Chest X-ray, AP view. Patient: 55 years old, sex F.
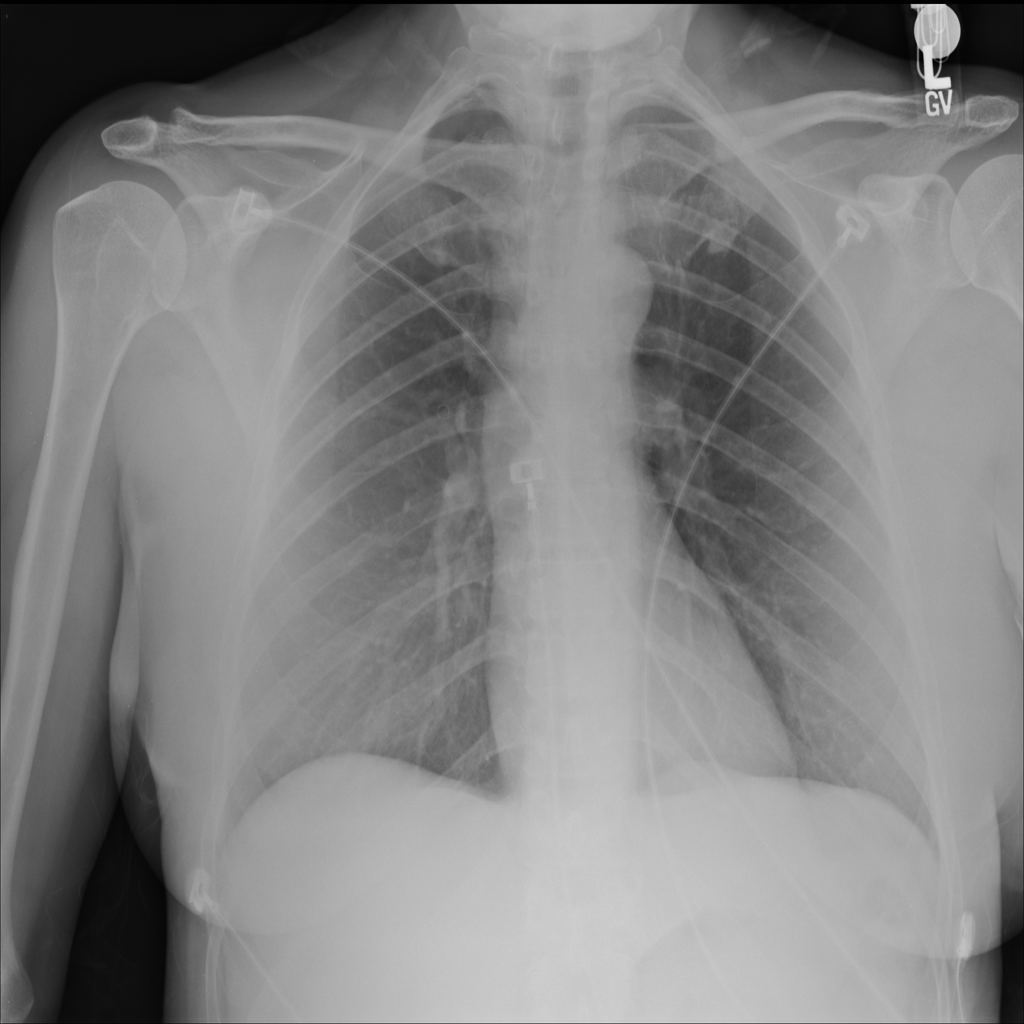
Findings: No Finding